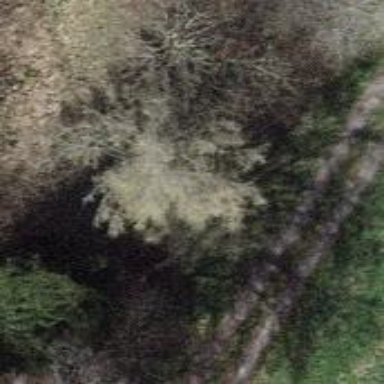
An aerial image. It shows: Unpaved path.